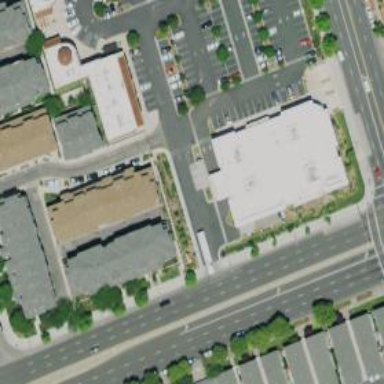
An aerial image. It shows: Retail building.